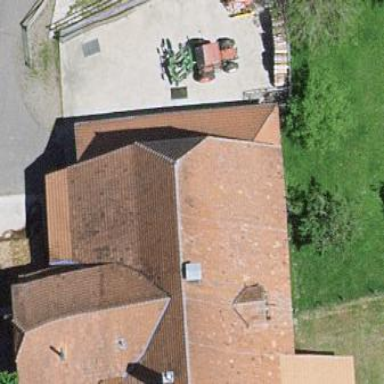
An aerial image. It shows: Farm building.